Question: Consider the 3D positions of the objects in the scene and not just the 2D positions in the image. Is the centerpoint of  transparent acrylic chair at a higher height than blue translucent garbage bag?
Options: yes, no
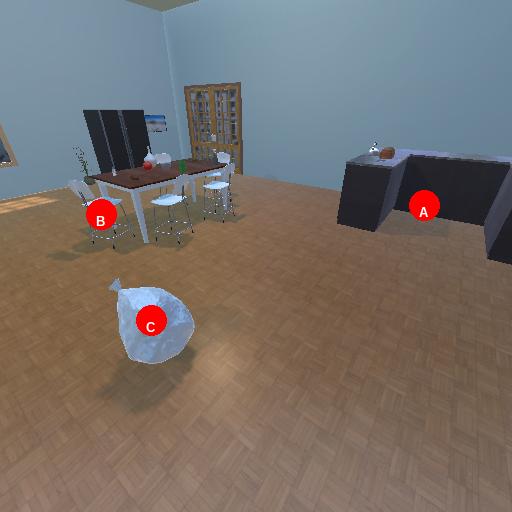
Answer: yes